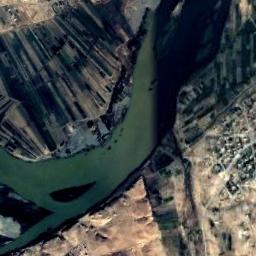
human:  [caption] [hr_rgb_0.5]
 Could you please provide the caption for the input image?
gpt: The river goes through bare land and green farmland .

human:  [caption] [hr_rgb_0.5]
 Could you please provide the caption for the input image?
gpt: The green river with some channel bars is flanked by some fields .

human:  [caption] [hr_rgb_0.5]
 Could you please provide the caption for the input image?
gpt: There are many trees around the river .

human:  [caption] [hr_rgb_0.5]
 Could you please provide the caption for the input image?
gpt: A curvy turquoise river with small islands, Green and brown fields on both sides of the bank, And yellow desert on one side .

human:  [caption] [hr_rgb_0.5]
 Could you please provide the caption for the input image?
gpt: There are farmlands and bare land around the river .